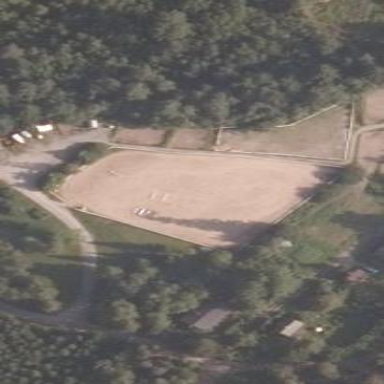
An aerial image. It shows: Leisure land designated for horse riding.